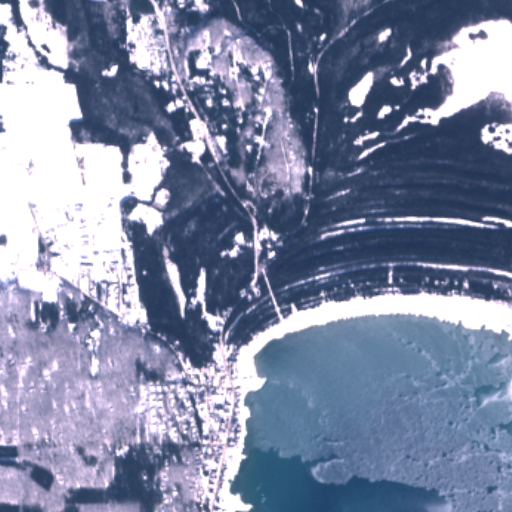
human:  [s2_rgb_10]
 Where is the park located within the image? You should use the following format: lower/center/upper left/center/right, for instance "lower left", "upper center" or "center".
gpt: The park is located in the lower center of the image.
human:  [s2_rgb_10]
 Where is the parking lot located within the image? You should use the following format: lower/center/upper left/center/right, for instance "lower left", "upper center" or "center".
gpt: The parking lot is located in the lower center of the image.
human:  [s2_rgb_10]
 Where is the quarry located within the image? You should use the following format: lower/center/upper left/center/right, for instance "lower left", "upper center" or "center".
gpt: The quarry is located in the upper left of the image.
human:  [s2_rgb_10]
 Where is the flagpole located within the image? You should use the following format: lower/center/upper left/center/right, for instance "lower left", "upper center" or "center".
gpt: The flagpole is located in the lower center of the image.
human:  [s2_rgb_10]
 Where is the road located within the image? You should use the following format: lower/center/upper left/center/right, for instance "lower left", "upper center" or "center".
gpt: There is no road in the image.